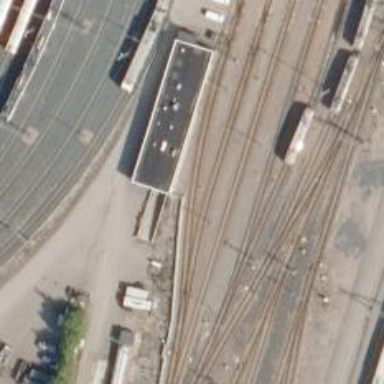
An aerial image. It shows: Railway signal.